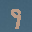
Label: 9